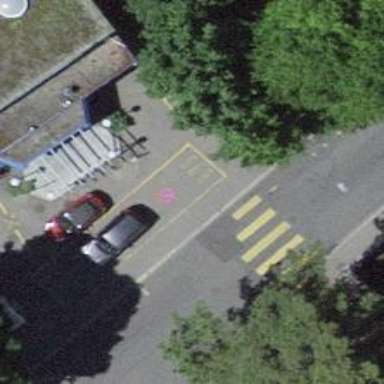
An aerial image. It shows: Asphalt footway with uncontrolled zebra crossing.